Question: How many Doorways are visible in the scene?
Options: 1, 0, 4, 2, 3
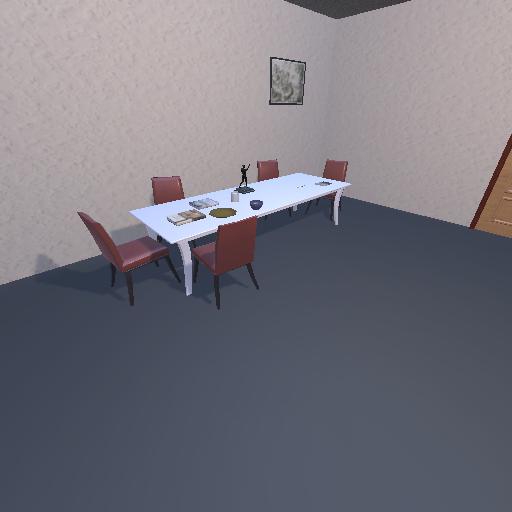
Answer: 1